Question: I am using Xcode 4.2 on Snow Leopard. What I am trying to do. Basically, I have a master view controller with a table view. In order to populate the table view I need to call an API and download the information from there.
While downloading the data from the API, I would like to show an activity indicator in order to let a user know something is happening and the app is not stuck.
What I have done is I have a created a new UIView over the table view with alpha 0.5 and put an activity indicator in its middle. This is the code I execute when the master controller view loads:
'''
// Show the activity indicator
self.overlayView = [[UIView alloc] init];
self.overlayView.backgroundColor = [UIColor colorWithRed:0 green:0 blue:0 alpha:0.5];
self.overlayView.frame = self.tableView.frame;
self.activityIndicator = [[UIActivityIndicatorView alloc] initWithActivityIndicatorStyle:UIActivityIndicatorViewStyleWhiteLarge];
CGRect frame = self.overlayView.frame;
self.activityIndicator.center = CGPointMake(frame.size.width/2, frame.size.height/2);
[self.overlayView addSubview:self.activityIndicator];
[self.activityIndicator startAnimating];
[self.tableView addSubview:self.overlayView];
'''
When the data is loaded from the API, I hide the overlay view and the activity indicator:
'''
[self.activityIndicator removeFromSuperview];
[self.overlayView removeFromSuperview];
'''
It is working fine but the problem is the overlay view is not aligned properly, it has a top margin and it is not looking good. Here's how it looks:

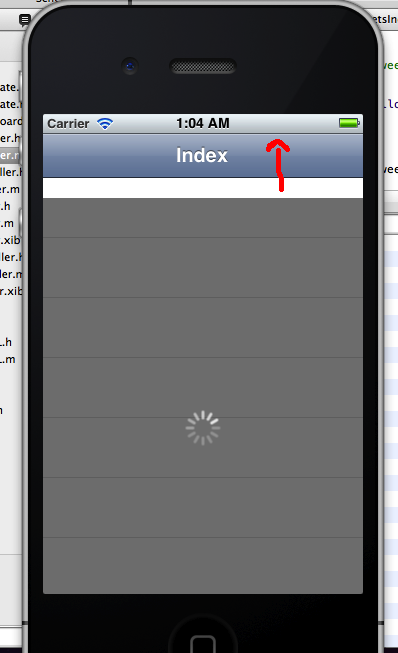
Answer: Dont't use
'''
self.overlayView.frame = self.tableView.frame;
'''
instead use
'''
self.overlayView.frame = self.tableView.bounds;
'''
It looks like your tableView has origin.y = 20.0f;
---
## Other notes
- The designated initializer for <URL> is 'initWithFrame:' so you should be using that.- You can simply this'''
self.activityIndicator.center = CGPointMake(frame.size.width/2, frame.size.height/2);
'''
to'''
self.activityIndicator.center = self.overlayView.center;
'''